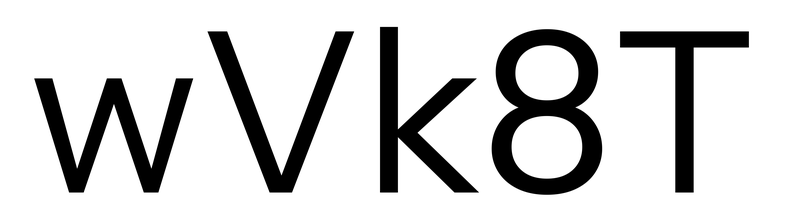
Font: InstrumentSans_Regular